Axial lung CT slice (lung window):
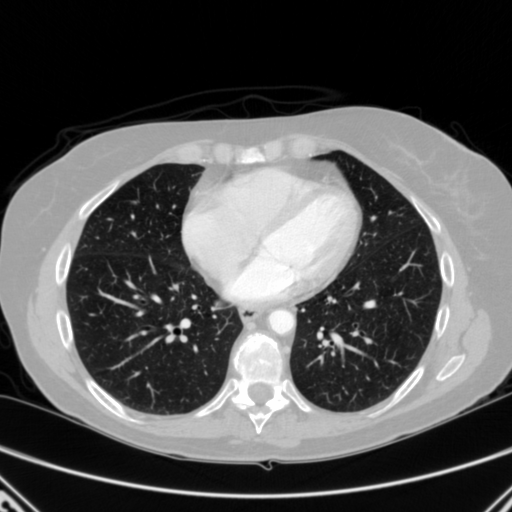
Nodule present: no